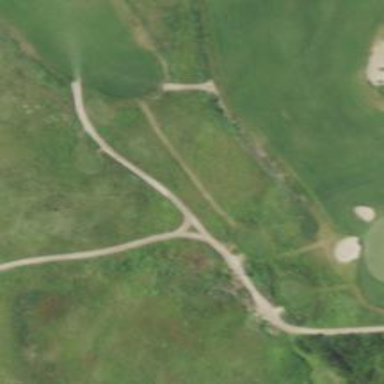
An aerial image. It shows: Path for both road and golf.